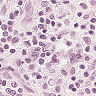
Metastatic tissue present: no